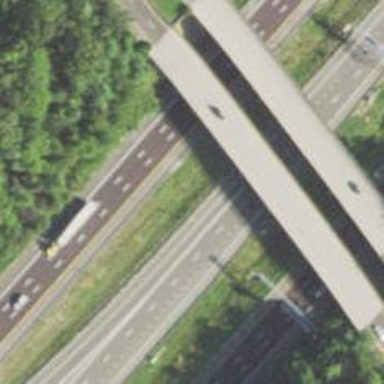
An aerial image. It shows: Motorway junction.